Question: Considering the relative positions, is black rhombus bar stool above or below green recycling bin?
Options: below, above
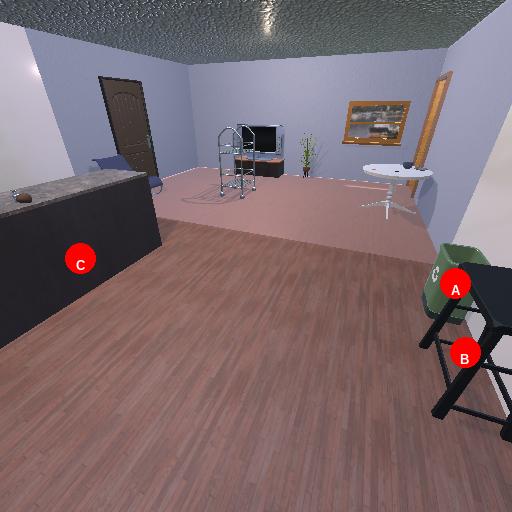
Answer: below